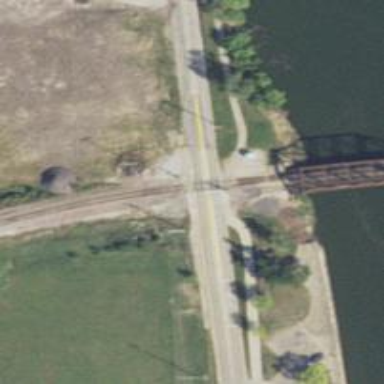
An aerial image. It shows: Unmarked railway crossing with lights.